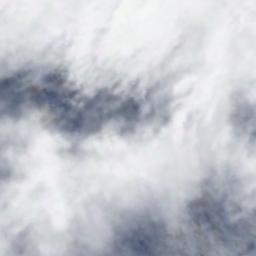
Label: cloud